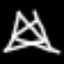
Label: The Eiffel Tower